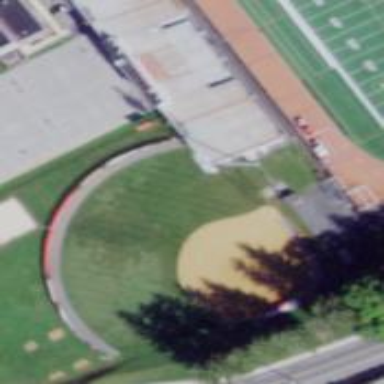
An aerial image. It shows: Image showing bleachers on university grounds.